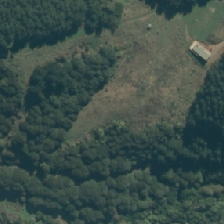
Land cover: low_producing_grassland